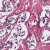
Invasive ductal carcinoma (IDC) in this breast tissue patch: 1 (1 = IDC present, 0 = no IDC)